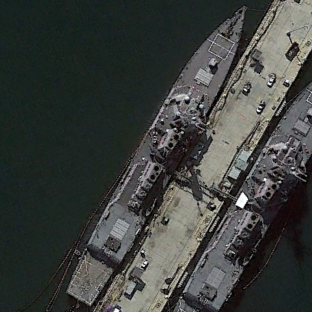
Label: destroyer